Question: So i am making an app for a that displays items using a gridview each item view have one button used to buy the meal and 3 textviews and imageview to display the meal image and its name , details and price .
What am trying to do here is a flip animation to one item in the gridview to show on the back more detailed information about the meal .
The example from Google android developer website uses 2 fragments in a framelayout to flip a whole i don't need that i only need to flip an item that is a part of a gridview who's already in a baseadapter that called in a fragment holds them all
I searched alot and found examples but when i try to implement them i can't find "android.animation" package in my sdk mentioning that i have updated the support libraries from sdk manger .
Please help me on the flip guys i really need it . .
Here is some screen shots to the
And the .

<URL>
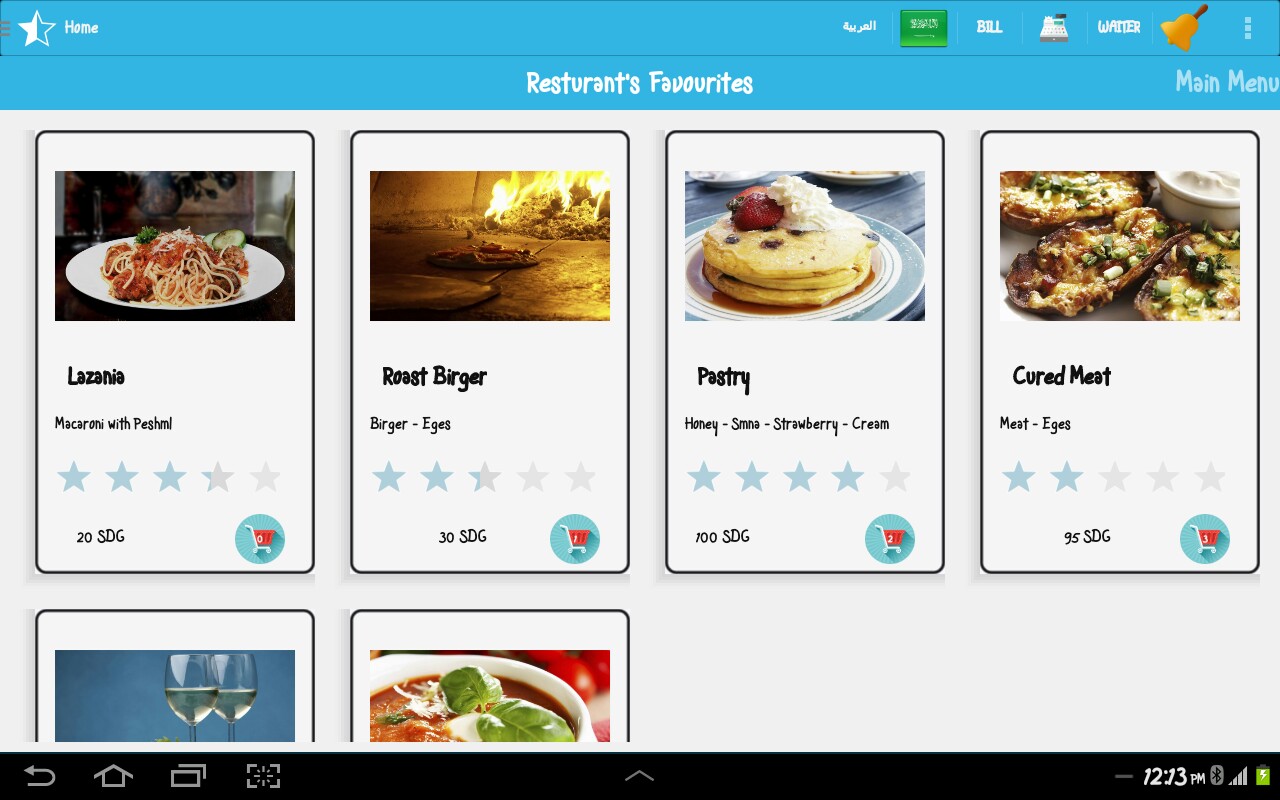
Answer: So i did find an answer for my question thanks to this tutorial
<URL>
flight_left_in.xml
'''
<set xmlns:android="http://schemas.android.com/apk/res/android">
<!-- Rotate. -->
<objectAnimator
android:valueFrom="-180"
android:valueTo="0"
android:propertyName="rotationY"
android:interpolator="@android:interpolator/accelerate_decelerate"
android:duration="500" />
<!-- When the roration reach half of animation, show the card -->
<objectAnimator
android:valueFrom="0.0"
android:valueTo="1.0"
android:propertyName="alpha"
android:duration="1"
android:startOffset="250"/>
</set>
'''
flip_right_out.xml
'''
<set xmlns:android="http://schemas.android.com/apk/res/android">
<!-- Rotate. -->
<objectAnimator
android:valueFrom="0"
android:valueTo="180"
android:propertyName="rotationY"
android:interpolator="@android:interpolator/accelerate_decelerate"
android:duration="500" />
<!-- Half-way through the rotation, hide the front card -->
<objectAnimator
android:valueFrom="1.0"
android:valueTo="0.0"
android:propertyName="alpha"
android:startOffset="250"
android:duration="1" />
</set>
'''
fav_grid_single.xml
'''
<RelativeLayout xmlns:android="http://schemas.android.com/apk/res/android"
xmlns:tools="http://schemas.android.com/tools"
android:layout_width="fill_parent"
android:layout_height="fill_parent"
android:orientation="horizontal"
android:padding="10dp"
android:paddingBottom="@dimen/activity_vertical_margin"
android:paddingLeft="@dimen/activity_horizontal_margin"
android:paddingRight="@dimen/activity_horizontal_margin"
android:paddingTop="@dimen/activity_vertical_margin" >
<LinearLayout
android:id="@+id/fav_grid_single_Front"
android:layout_width="fill_parent"
android:layout_height="fill_parent"
android:background="@drawable/view_dropshadow" >
<RelativeLayout
android:layout_width="fill_parent"
android:layout_height="fill_parent"
android:background="@drawable/rounded_corner"
android:padding="10dp"
android:paddingBottom="@dimen/activity_vertical_margin"
android:paddingLeft="@dimen/activity_horizontal_margin"
android:paddingRight="@dimen/activity_horizontal_margin"
android:paddingTop="@dimen/activity_vertical_margin" >
<ImageView
android:id="@+id/fav_grid_image"
android:layout_width="312dp"
android:layout_height="212dp"
android:padding="10dp" />
<TextView
android:id="@+id/fav_grid_detialsText"
android:layout_width="match_parent"
android:layout_height="wrap_content"
android:layout_below="@+id/fav_grid_nameText"
android:padding="10dp"
android:text="hhhhhhhhhhhhhhhhhhhhhhhhhhhhh"
android:textColor="#111"
android:textSize="17dp" />
<TextView
android:id="@+id/fav_grid_priceText"
android:layout_width="wrap_content"
android:layout_height="wrap_content"
android:layout_alignBaseline="@+id/fav_grid_buyButton"
android:layout_alignBottom="@+id/fav_grid_buyButton"
android:layout_alignRight="@+id/fav_grid_nameText"
android:padding="5dp"
android:text="500 SDG"
android:textColor="#111"
android:textSize="18dp" />
<TextView
android:id="@+id/fav_grid_nameText"
android:layout_width="match_parent"
android:layout_height="wrap_content"
android:layout_alignLeft="@+id/fav_grid_detialsText"
android:layout_below="@+id/fav_grid_image"
android:layout_marginLeft="18dp"
android:padding="5dp"
android:text="lsm"
android:textColor="#111"
android:textSize="25dp"
android:textStyle="bold" />
<RatingBar
android:id="@+id/fav_ratingBar"
android:layout_width="260dp"
android:layout_height="wrap_content"
android:layout_alignLeft="@+id/fav_grid_detialsText"
android:layout_below="@+id/fav_grid_detialsText"
android:paddingLeft="10dp" />
<Button
android:id="@+id/fav_grid_buyButton"
android:layout_width="50dp"
android:layout_height="50dp"
android:layout_alignLeft="@+id/fav_grid_nameText"
android:layout_below="@+id/fav_ratingBar"
android:background="@drawable/buy"
android:padding="5dp"
android:textSize="0dp" />
</RelativeLayout>
</LinearLayout>
<LinearLayout
android:id="@+id/fav_grid_single_Back"
android:layout_width="fill_parent"
android:layout_height="fill_parent"
android:alpha="0"
android:background="@drawable/view_dropshadow"
android:orientation="horizontal" >
<RelativeLayout
android:layout_width="fill_parent"
android:layout_height="fill_parent"
android:background="@drawable/rounded_corner"
android:padding="10dp"
android:paddingBottom="@dimen/activity_vertical_margin"
android:paddingLeft="@dimen/activity_horizontal_margin"
android:paddingRight="@dimen/activity_horizontal_margin"
android:paddingTop="@dimen/activity_vertical_margin" >
<TextView
android:id="@+id/fav_grid_morespaText"
android:layout_width="match_parent"
android:layout_height="wrap_content"
android:padding="5dp" />
<TextView
android:id="@+id/fav_grid_moreNameText"
android:layout_width="match_parent"
android:layout_height="wrap_content"
android:layout_below="@+id/fav_grid_morespaText"
android:padding="5dp"
android:text="lsm"
android:textColor="#111"
android:textSize="25dp"
android:textStyle="bold" />
<TextView
android:id="@+id/fav_grid_moreDetialsText"
android:layout_width="match_parent"
android:layout_height="wrap_content"
android:layout_below="@+id/fav_grid_moreNameText"
android:padding="5dp"
android:text="ltfSyl"
android:textColor="#111"
android:textSize="20dp" />
</RelativeLayout>
</LinearLayout>
<Button
android:id="@+id/fav_grid_flipButton"
style="?android:attr/buttonStyleSmall"
android:layout_width="wrap_content"
android:layout_height="wrap_content"
android:layout_alignParentRight="true"
android:layout_alignParentTop="true"
android:background="@drawable/info3" />
</RelativeLayout>
'''
FavGrid.java
'''
final Button info = (Button) grid.findViewById(R.id.fav_grid_flipButton);
info.setOnClickListener(new OnClickListener() {
public void onClick(View arg0) {
setRightOut = (AnimatorSet) AnimatorInflater.loadAnimator(context,
R.animator.flip_right_out);
setLeftIn = (AnimatorSet) AnimatorInflater.loadAnimator(context,
R.animator.flight_left_in);
View v = parent.getChildAt(Integer.parseInt(buy.getText().toString()));
imgFront = (LinearLayout)v.findViewById(R.id.fav_grid_single_Front);
imgBack = (LinearLayout)v.findViewById(R.id.fav_grid_single_Back);
if(!isBackVisible){
setRightOut.setTarget(imgFront);
setLeftIn.setTarget(imgBack);
setRightOut.start();
setLeftIn.start();
isBackVisible = true;
}
else{
setRightOut.setTarget(imgBack);
setLeftIn.setTarget(imgFront);
setRightOut.start();
setLeftIn.start();
isBackVisible = false;
}
}
});
'''